Question: I have started learning WebDriverJs to test websites using Javascript as scripting language from url <URL> but found some understanding issue at the beginning.
As per that page, I have to save chrome driver to some path. What is that path?
How do that path link to sample below code?
'''
var webdriver = require('selenium-webdriver');
var driver = new webdriver.Builder().
withCapabilities(webdriver.Capabilities.chrome()).
build();
driver.get('http://www.google.com');
driver.findElement(webdriver.By.name('q')).sendKeys('webdriver');
driver.findElement(webdriver.By.name('btnG')).click();
driver.wait(function() {
return driver.getTitle().then(function(title) {
return title === 'webdriver - Google Search';
});
}, 1000);
driver.quit();
'''
---
Installing from NPM
'''
% npm install selenium-webdriver
'''
Building from Source
'''
% git clone https://code.google.com/p/selenium/
% cd selenium
% ./go //javascript/node:selenium-webdriver
'''
What is NPN and related codes? Kindly explain.
P.S. : I am basically from .Net background
Do I need to do any more setting to run the above code?
For example, any javascript files etc
---
Now I am able to install selenium-webdriver then I copied above javascript code in js file and tried to run it using node and received below error. Am I missing something?

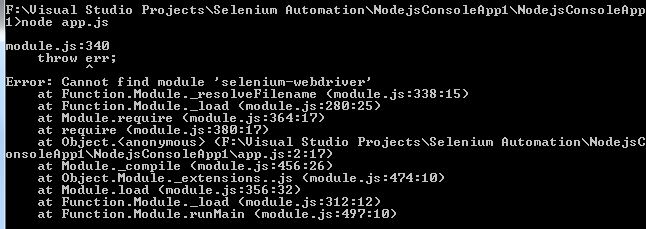
Answer: You seem to have a problem with the folder structure.
The <URL> should help you resolve your issue